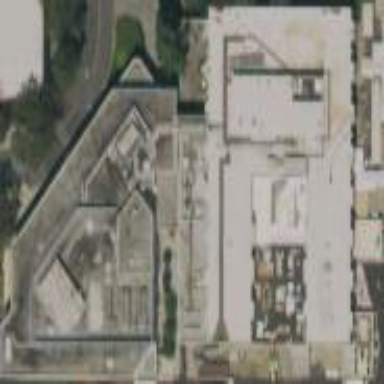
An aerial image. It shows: Hospital building.